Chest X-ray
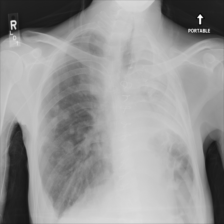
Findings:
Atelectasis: negative
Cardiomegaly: negative
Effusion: positive
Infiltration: negative
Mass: negative
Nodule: positive
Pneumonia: negative
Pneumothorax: negative
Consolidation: negative
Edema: negative
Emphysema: negative
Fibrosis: negative
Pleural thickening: negative
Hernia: negative